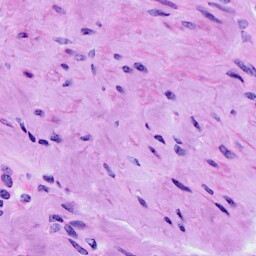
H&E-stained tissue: Cervix